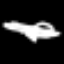
Label: hourglass